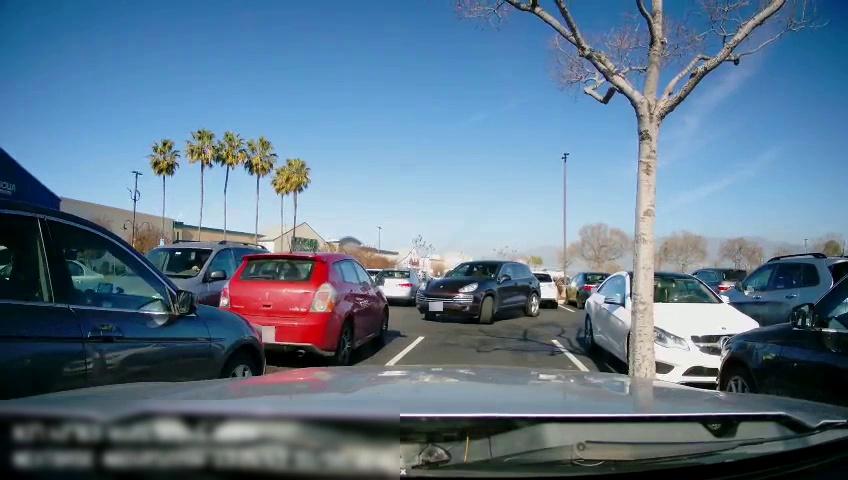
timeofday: Day
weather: Sunny
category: Drivable Space
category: Vehicles | Car
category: Vehicles | Car
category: Vehicles | SUV
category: Vehicles | SUV
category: Vehicles | Car
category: Vehicles | SUV
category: Vehicles | Car
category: Vehicles | SUV
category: Vehicles | Car
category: Vehicles | SUV
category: Vehicles | SUV
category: Vehicles | Car
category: Vehicles | Car